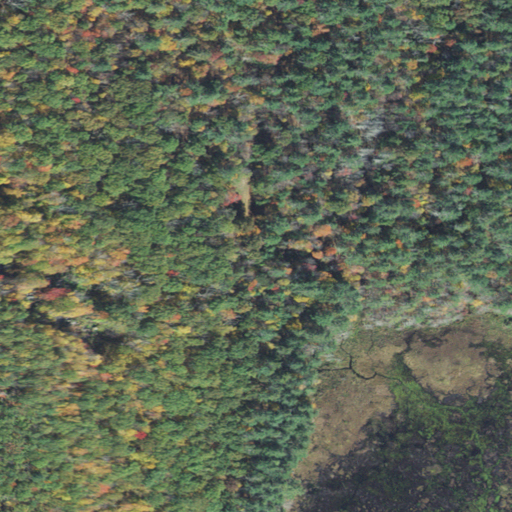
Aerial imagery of valley in Massachusetts named The Gorge containing deciduous forest, woody wetlands, mixed forest, and herbaceous wetlands